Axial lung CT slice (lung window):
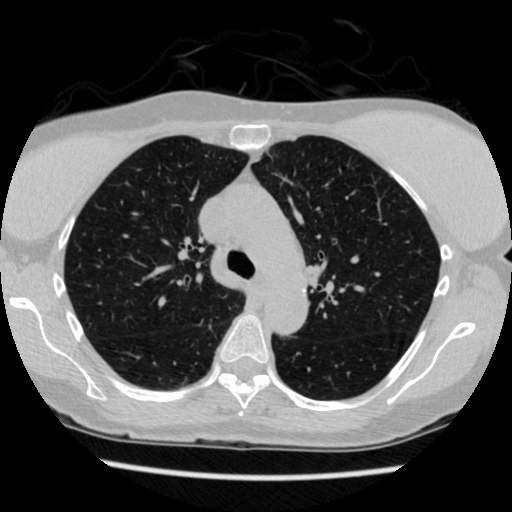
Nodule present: no